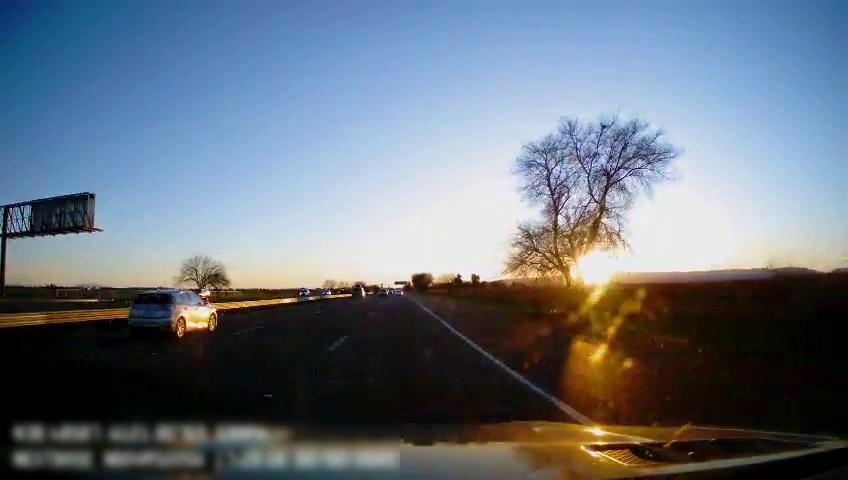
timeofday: Day
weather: Sunny
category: Drivable Space
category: Vehicles | SUV
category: Vehicles | SUV
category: Vehicles | SUV
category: Vehicles | SUV
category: Lanes | Alternate Lane
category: Lanes | Alternate Lane
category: Lanes | Current Lane
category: Lanes | Alternate Lane
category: Traffic | Signs